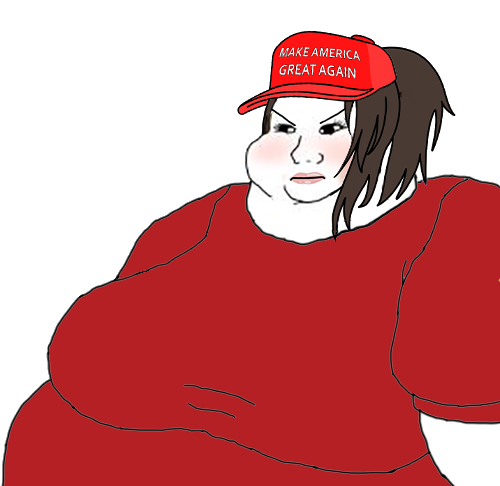
Label: 5_Trad_Wife